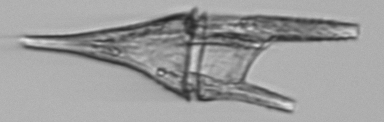
Label: Tripos_furca